Question: I am trying to plot 3 regression lines for 3 components in the data estimated via 'flexmix' package.
However, when I try to plot predicted values for the first component, the result is a messy graph with lines connecting to each other.

These are my codes:
'''
m_1 <- flexmix(x ~ y + z, data=set2, cluster=clstr)
yhat <-fitted(m_1)
plot(x, y, options=...)
lines(x, yhat[,1], options=...)
'''
Online I found some hints about > order() with no result
'''
reorder <- order(yhat[,1])
lines(x[reorder], yhat[,1][reorder], options=...)
'''
It results in a continuous line that looks like a time series with high volatility.
The other two components are working fine. Any idea on how to solve this?
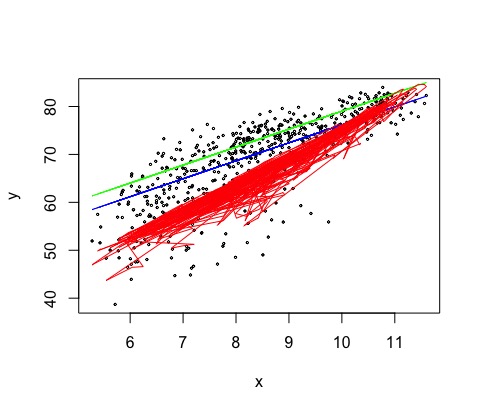
Answer: The solution is here I think :
<URL>